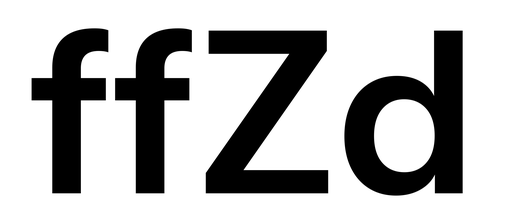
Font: InstrumentSans_SemiBold